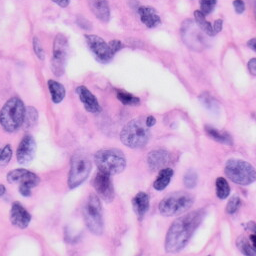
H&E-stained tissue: Skin